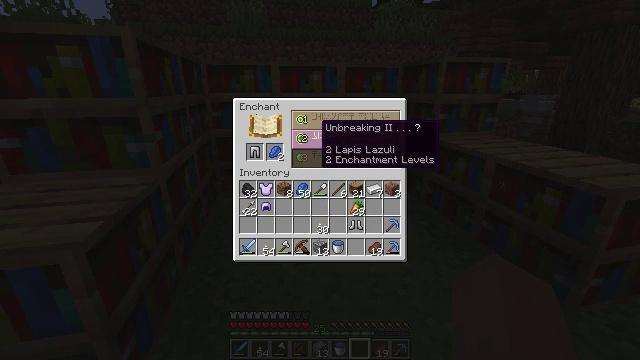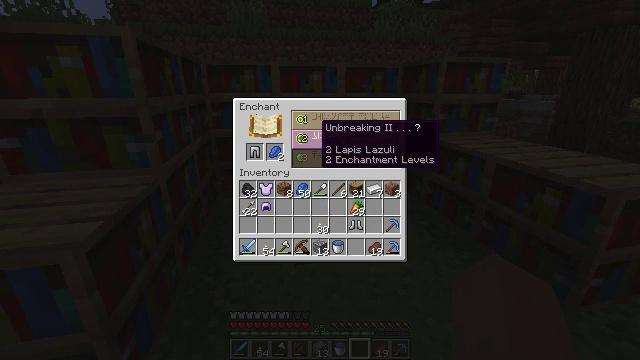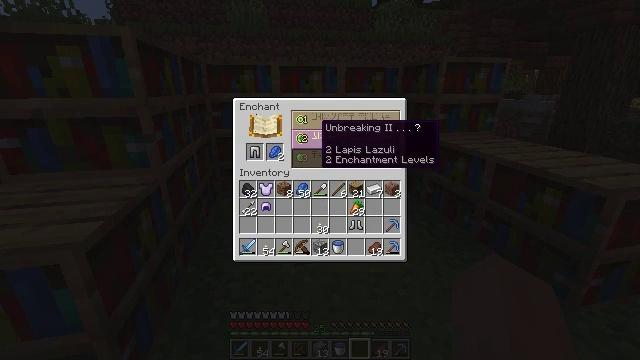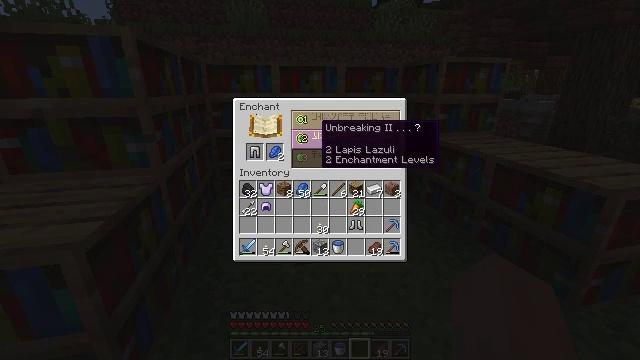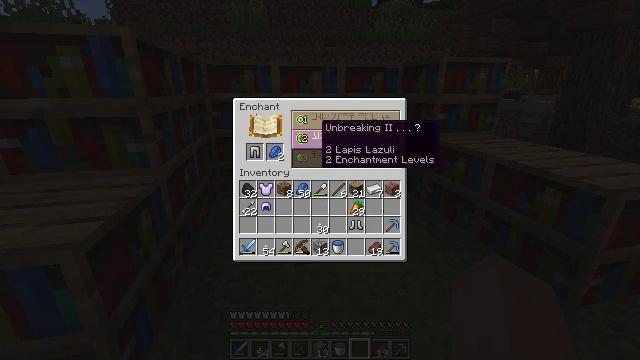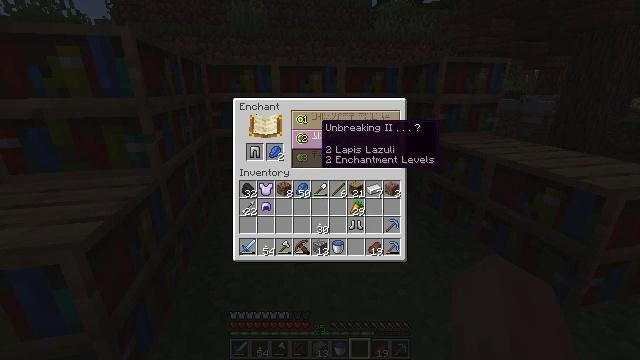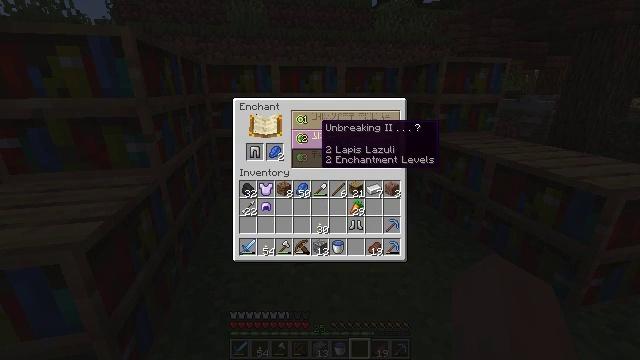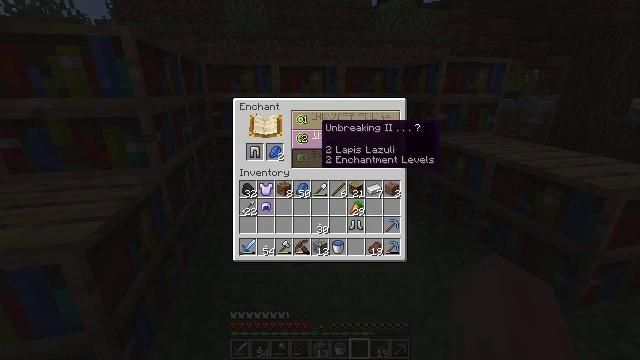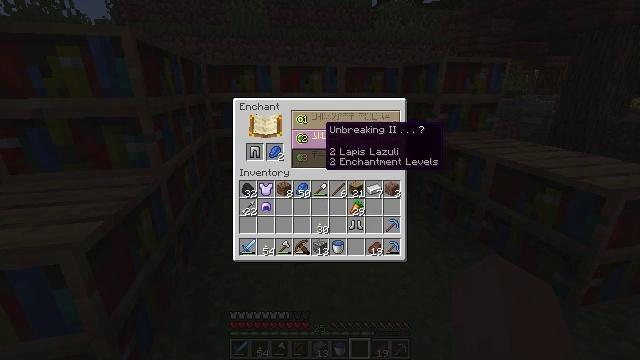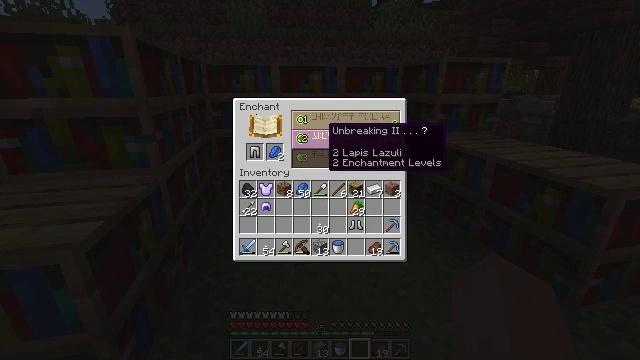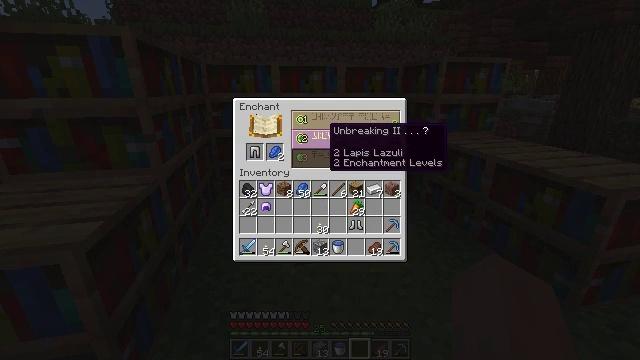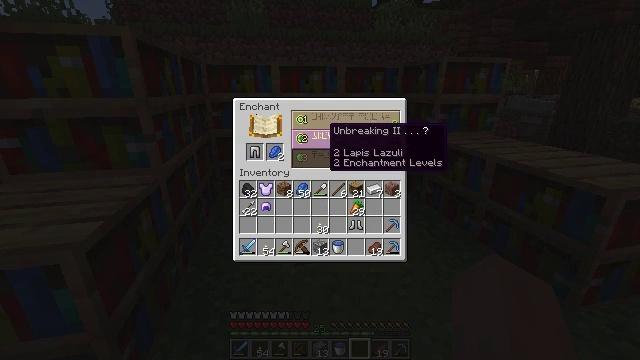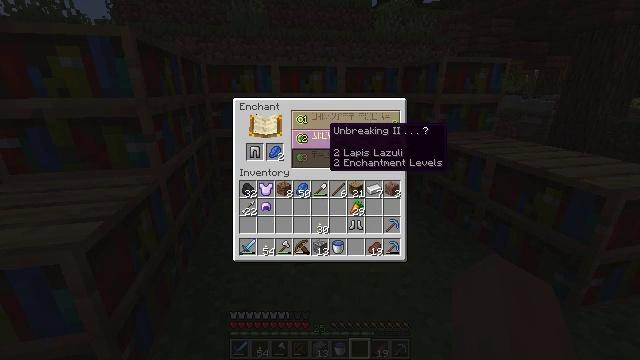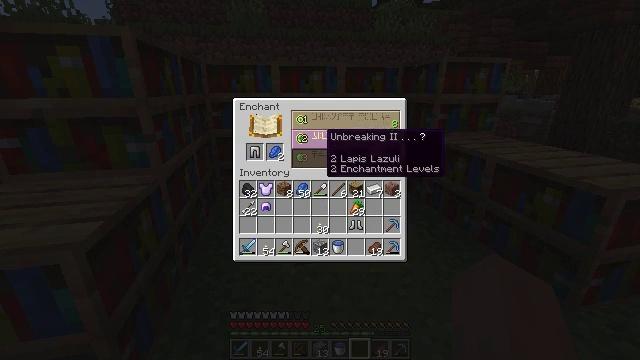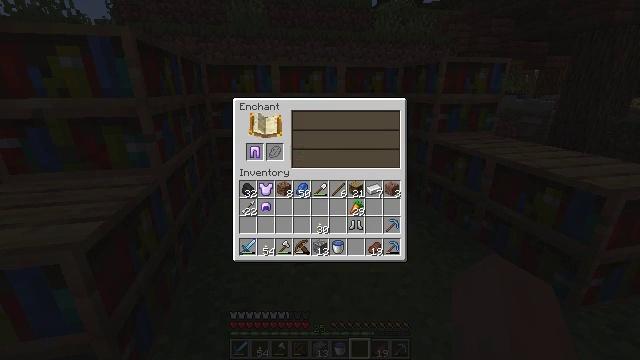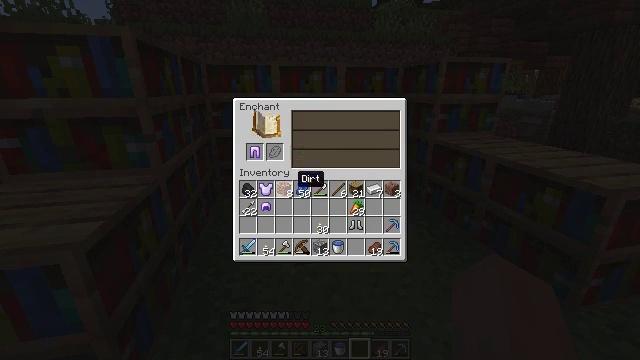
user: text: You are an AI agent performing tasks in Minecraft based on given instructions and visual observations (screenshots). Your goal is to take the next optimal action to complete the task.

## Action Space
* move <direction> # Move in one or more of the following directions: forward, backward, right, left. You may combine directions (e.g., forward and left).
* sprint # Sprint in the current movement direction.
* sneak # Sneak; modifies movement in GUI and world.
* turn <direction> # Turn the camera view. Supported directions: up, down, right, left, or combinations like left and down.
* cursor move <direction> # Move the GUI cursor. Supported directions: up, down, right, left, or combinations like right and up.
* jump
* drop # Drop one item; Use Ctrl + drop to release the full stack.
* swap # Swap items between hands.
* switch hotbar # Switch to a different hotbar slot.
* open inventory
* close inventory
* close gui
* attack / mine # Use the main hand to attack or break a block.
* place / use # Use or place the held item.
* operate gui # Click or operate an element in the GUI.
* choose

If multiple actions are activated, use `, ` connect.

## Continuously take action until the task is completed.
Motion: motion action
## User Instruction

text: Remove iron leggings from the inventory.
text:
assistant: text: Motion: no_op
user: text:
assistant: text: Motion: no_op
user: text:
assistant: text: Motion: no_op
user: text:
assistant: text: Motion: no_op
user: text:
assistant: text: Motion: no_op
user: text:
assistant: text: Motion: no_op
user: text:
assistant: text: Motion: no_op
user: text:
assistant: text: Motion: no_op
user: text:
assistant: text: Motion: operate gui
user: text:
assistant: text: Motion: operate gui
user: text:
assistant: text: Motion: operate gui
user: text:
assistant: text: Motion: no_op
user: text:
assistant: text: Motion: no_op
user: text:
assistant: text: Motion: cursor move left and down
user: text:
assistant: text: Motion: cursor move left and down
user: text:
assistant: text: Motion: cursor move left and down
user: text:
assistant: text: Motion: cursor move down
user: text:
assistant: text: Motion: no_op
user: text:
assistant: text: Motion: no_op
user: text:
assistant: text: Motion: no_op
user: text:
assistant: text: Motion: no_op
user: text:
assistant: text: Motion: no_op
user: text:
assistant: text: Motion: no_op
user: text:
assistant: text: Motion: no_op
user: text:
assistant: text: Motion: no_op
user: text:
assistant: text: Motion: cursor move up
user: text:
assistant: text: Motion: cursor move up
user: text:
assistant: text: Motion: cursor move up
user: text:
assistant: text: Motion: no_op
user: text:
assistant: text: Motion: no_op